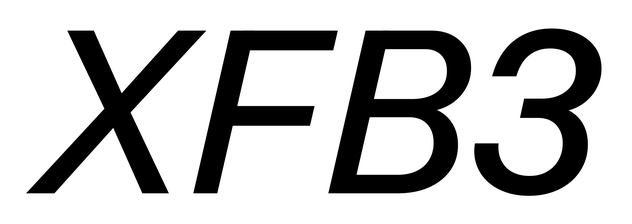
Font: InstrumentSans-Italic_Medium_Italic